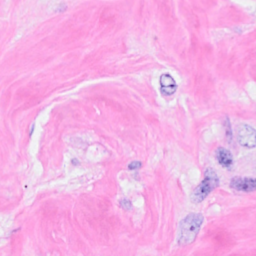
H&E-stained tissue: Breast